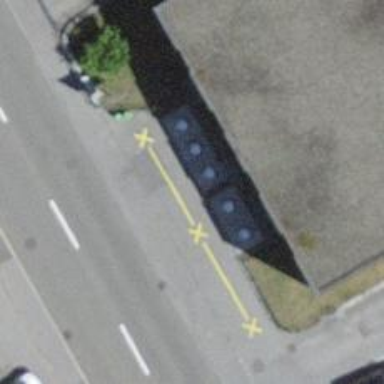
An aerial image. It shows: Waste disposal facility.